Interaction volume radius: 5 \u00c5
Interaction volume height: 25 \u00c5
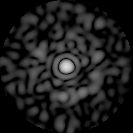
Disorder parameter: 0.8157